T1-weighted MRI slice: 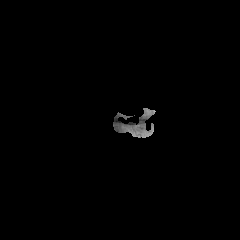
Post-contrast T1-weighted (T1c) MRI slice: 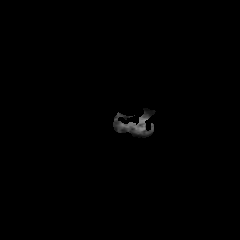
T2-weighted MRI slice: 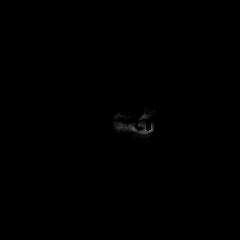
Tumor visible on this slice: no